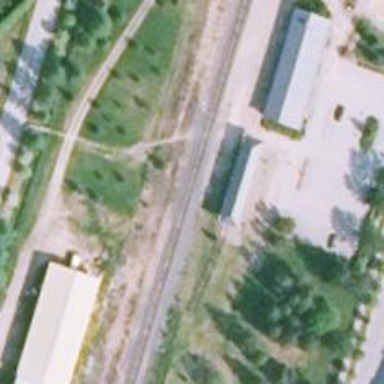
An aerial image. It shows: Historic attraction featuring old steam locomotive.